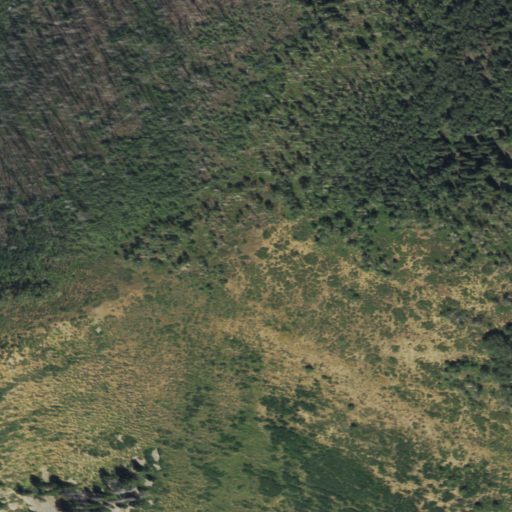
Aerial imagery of mountain in Colorado named Saddle Mountain containing shrub, deciduous forest, and evergreen forest